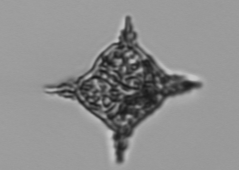
Label: Dictyocha